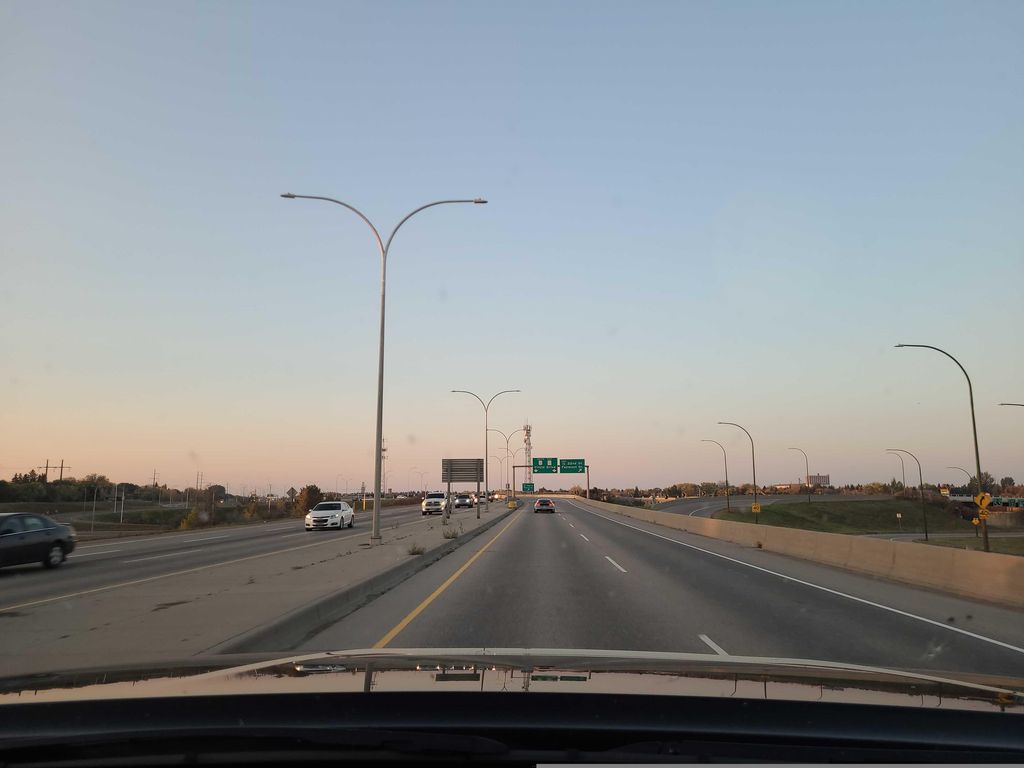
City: saskatoon